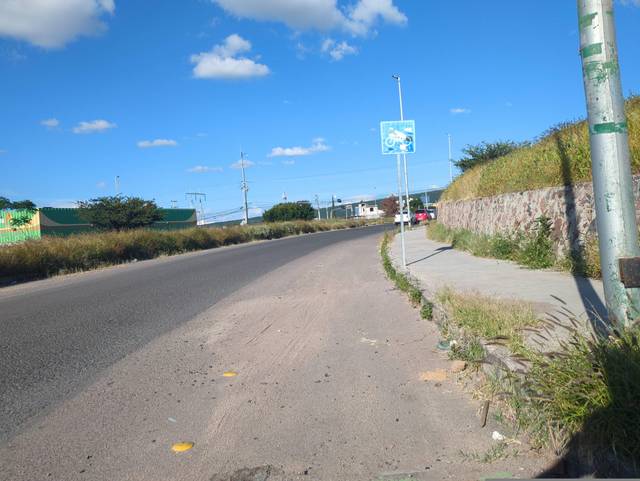
Region: Mexico
Coordinates: 20.557, -100.384